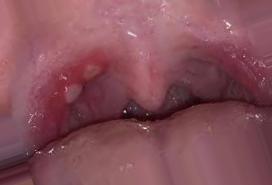
Condition: Mouth Ulcer